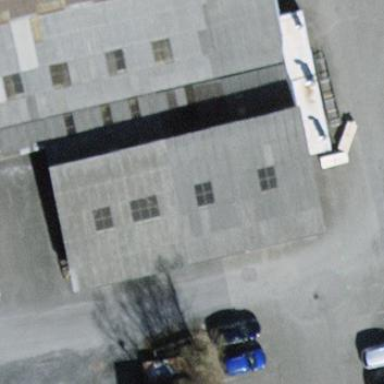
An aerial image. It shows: Building.